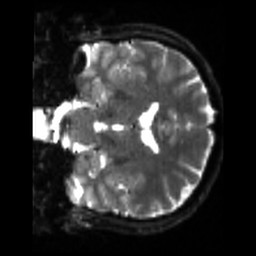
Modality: sbref
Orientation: coronal
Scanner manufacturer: siemens
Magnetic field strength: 3 T
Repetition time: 4 s
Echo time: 0.0594 s